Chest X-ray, PA view. Patient: 33 years old, sex M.
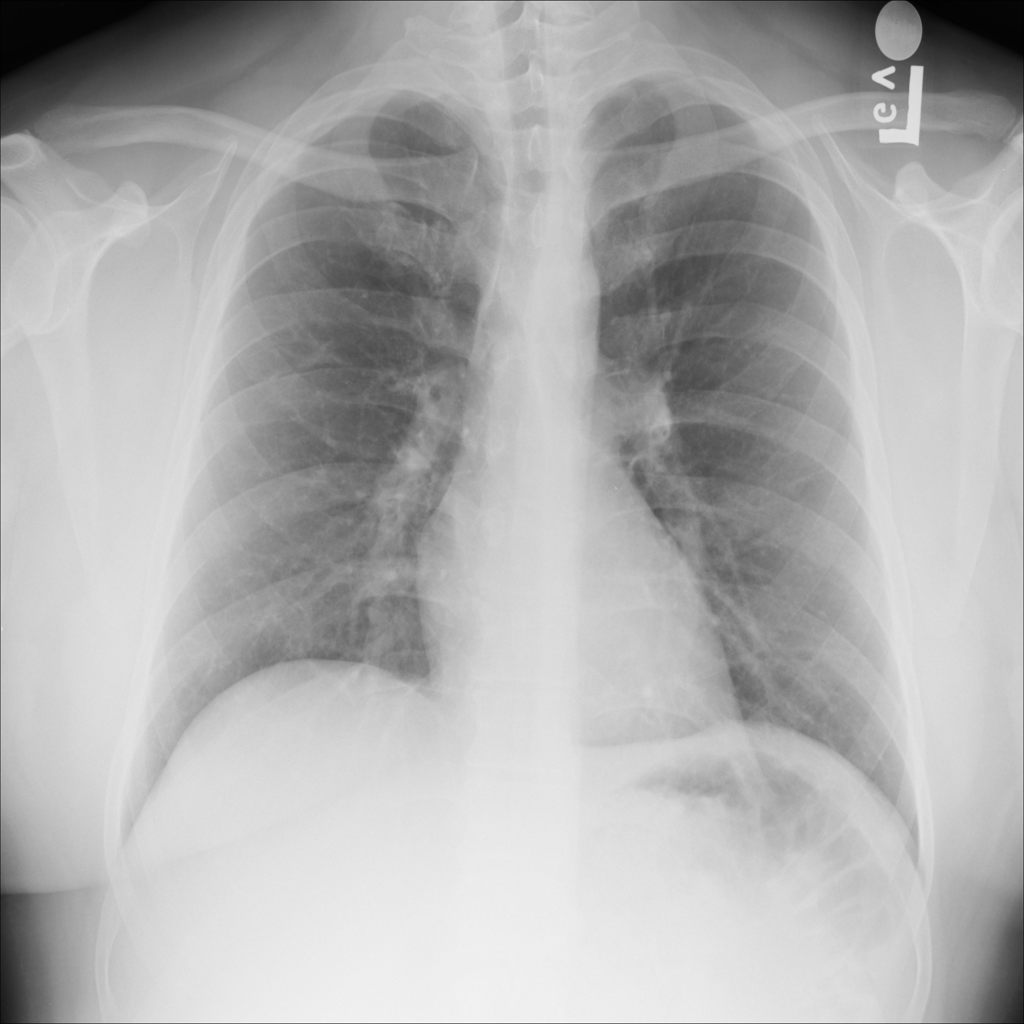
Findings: No Finding